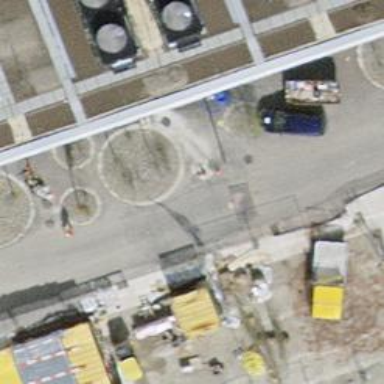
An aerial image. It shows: Lift gate barrier.